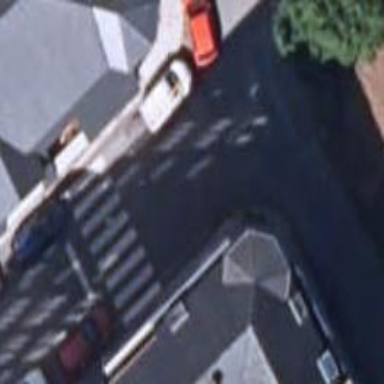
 and parallel parking lanes on both sides as well."